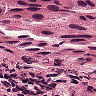
Metastatic tissue present: yes